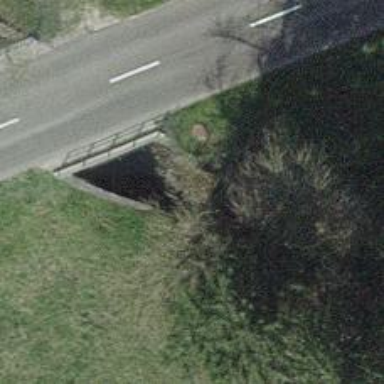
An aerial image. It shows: Culvert tunnel.